Question: I have the following code:
'''
Function SplitMe(sourceArray As Variant) As Variant
Dim source As Variant, tempArr As Variant
source = sourceArray
If Not IsArray(source) Then _
Exit Function
Dim r As Integer
Dim parts() As String
Dim splitted As Variant
ReDim splitted(LBound(source) To UBound(source))
For r = LBound(source) To UBound(source)
parts = VBA.Split(source(r, 1), "")
splitted(r) = parts
Next r
'''
It works fine until here:
'''
splitted = Application.Transpose(splitted)
SplitMe = splitted
For r = LBound(splitted) To UBound(splitted)
Debug.Print uniqueValues(splitted, r)
Next r
End Function
'''
At this Point I want to transpose the Array. It works fine if the Arrays within the splited Array are the same size. The Problem occurs when I have a query like this:

The transposing is necessary for the 'uniqueValues(splitted, r)' function.
I now want to write a function that goes ahead and adds length to the queries that are not the maximal size.
In this case 'splitted(1)' would give the length '0 to 9' and then the other 5 nodes would need to be increased to be '0 to 9'.
Anyone with a function at hand that does that?
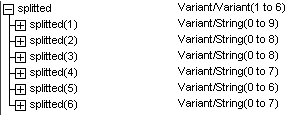
Answer: The following function resizes an Array of an Array to the same dimensions:
'''
Function oneDimensionArray(tmpArr As Variant, maxDim As Long) As Variant
Dim r As Long, redimArray As Variant
For r = LBound(tmpArr) To UBound(tmpArr)
redimArray = tmpArr(r)
If maxDim > UBound(redimArray) Then ReDim Preserve redimArray(LBound(redimArray) To maxDim)
tmpArr(r) = redimArray
Next r
oneDimensionArray = tmpArr
End Function
'''